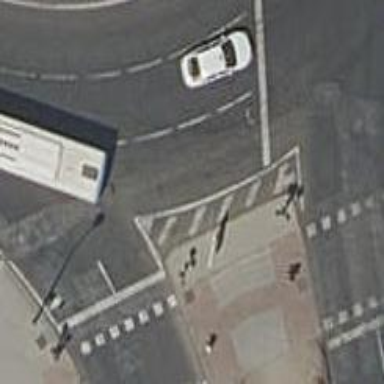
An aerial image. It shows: Primary highway intersecting roundabout.